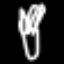
Label: fork